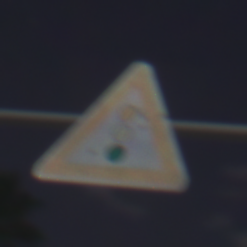
Verkehrszeichen: Lichtzeichenanlage
Umgebung: Outdoor, Suburban
Tageszeit: Night
Wetter: PartlyCloudy
Licht: Artificial
Jahreszeit: NotSpecified
Kontrast: HighContrast